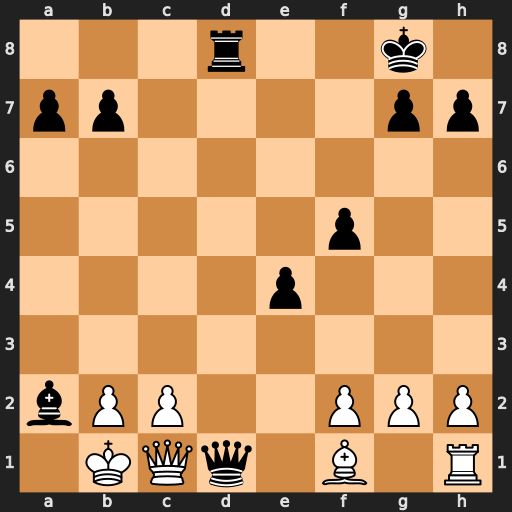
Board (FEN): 3r2k1/pp4pp/8/5p2/4p3/8/bPP2PPP/1KQq1B1R
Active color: w
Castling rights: -
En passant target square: -
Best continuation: Kxa2 Qxc1 Bc4+ Kf8 Rxc1